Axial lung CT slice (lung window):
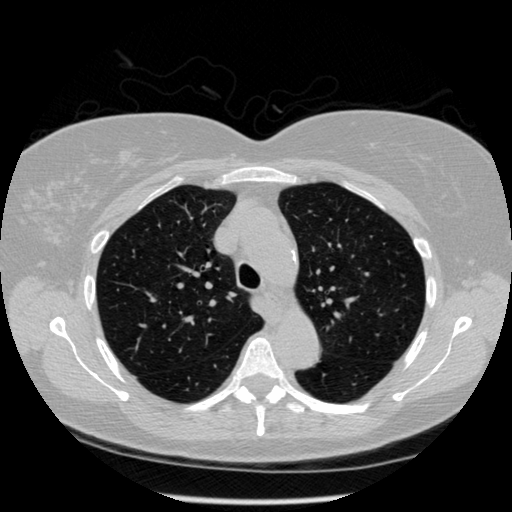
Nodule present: no